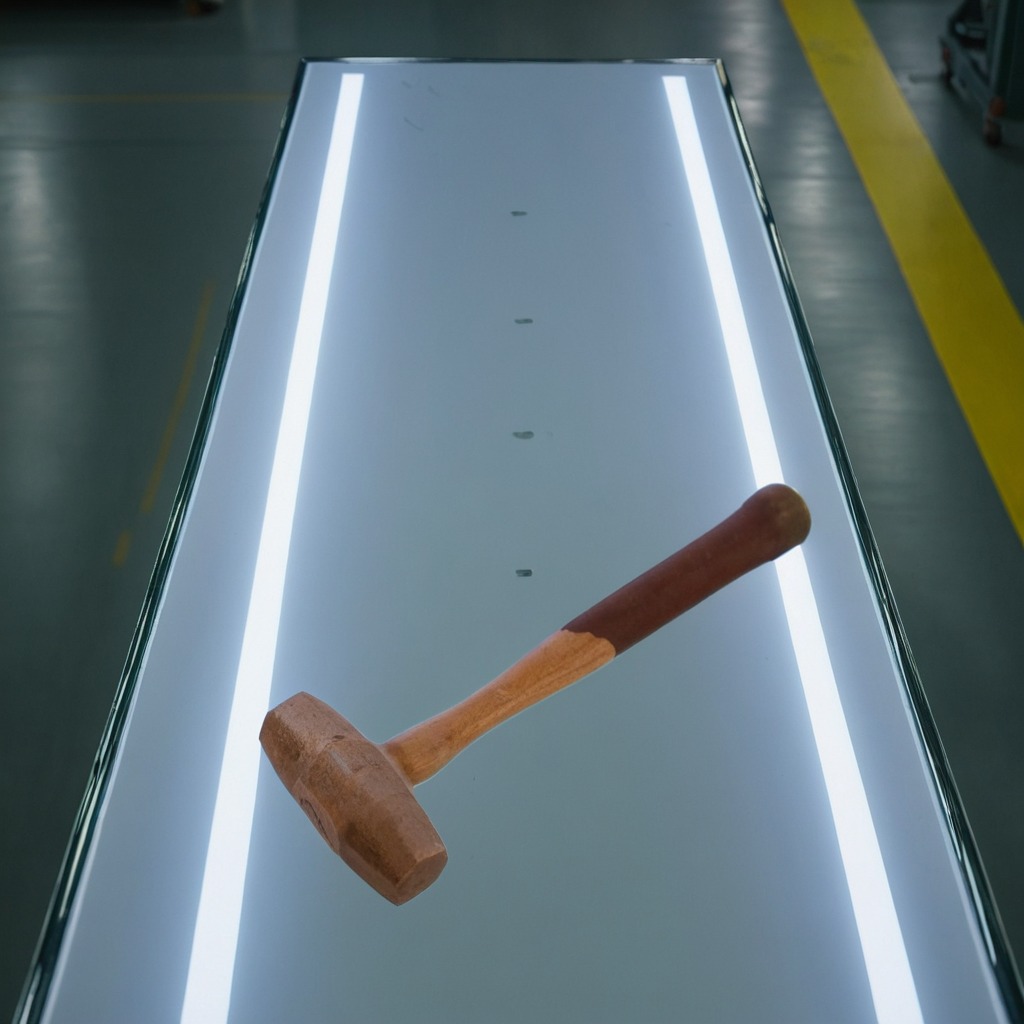
A hammer is lying on the table.